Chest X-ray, PA view. Patient: 46 years old, sex M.
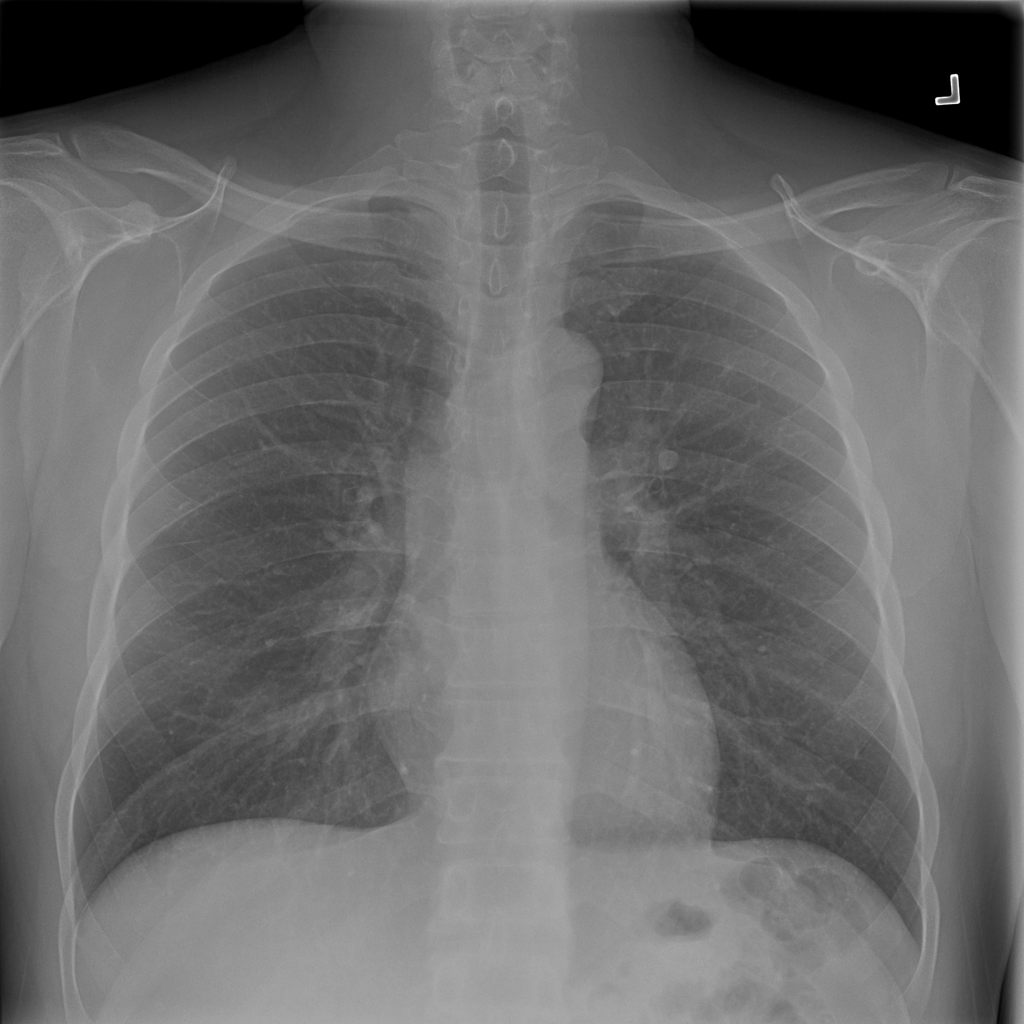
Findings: No Finding